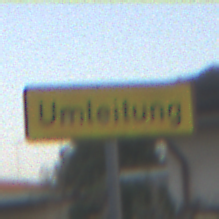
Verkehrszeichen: Umleitungsankuendigung
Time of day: SunriseSunset
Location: Outdoor (Urban)
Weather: Clear
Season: NotSpecified
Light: Natural